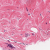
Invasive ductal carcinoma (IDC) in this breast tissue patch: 0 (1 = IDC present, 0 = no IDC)